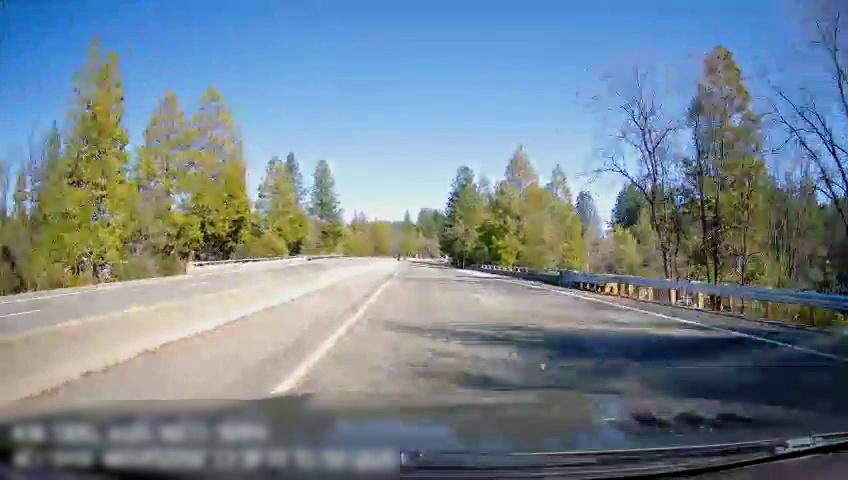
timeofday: Day
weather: Sunny
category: Drivable Space
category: Drivable Space
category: Lanes | Current Lane
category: Lanes | Current Lane
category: Lanes | Alternate Lane
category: Lanes | Opposite Lane
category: Lanes | Opposite Lane